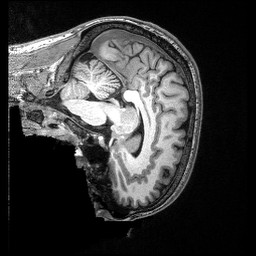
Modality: T1w
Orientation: sagittal
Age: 25
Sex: male
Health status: ill
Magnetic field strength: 3 T
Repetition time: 2.53 s
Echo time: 0.00331 s